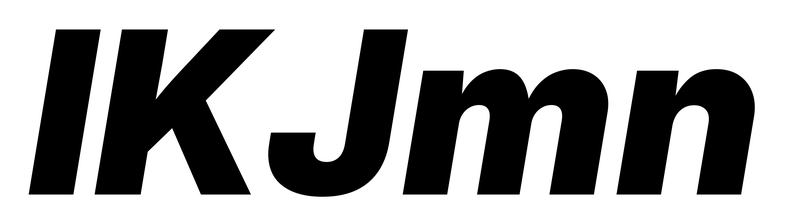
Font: Inter-Italic_Black_Italic